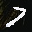
Label: 7